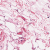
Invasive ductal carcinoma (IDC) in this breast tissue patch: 0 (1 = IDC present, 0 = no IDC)